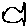
Label: fish